Question: I want to take the first integer from left and put into a cell and the first integer from right and put into a cell.
I formattet it as text! Since it would take it as a date.
Example: b4(2 - 1) + c4(3 - 1) + d4(0 - 2). Then e4 would be 5 and f4 would be 4.
Can any give some hints, since i formattet it as text?
To sum the numbers on left side and right side in 2 deffirent cells.
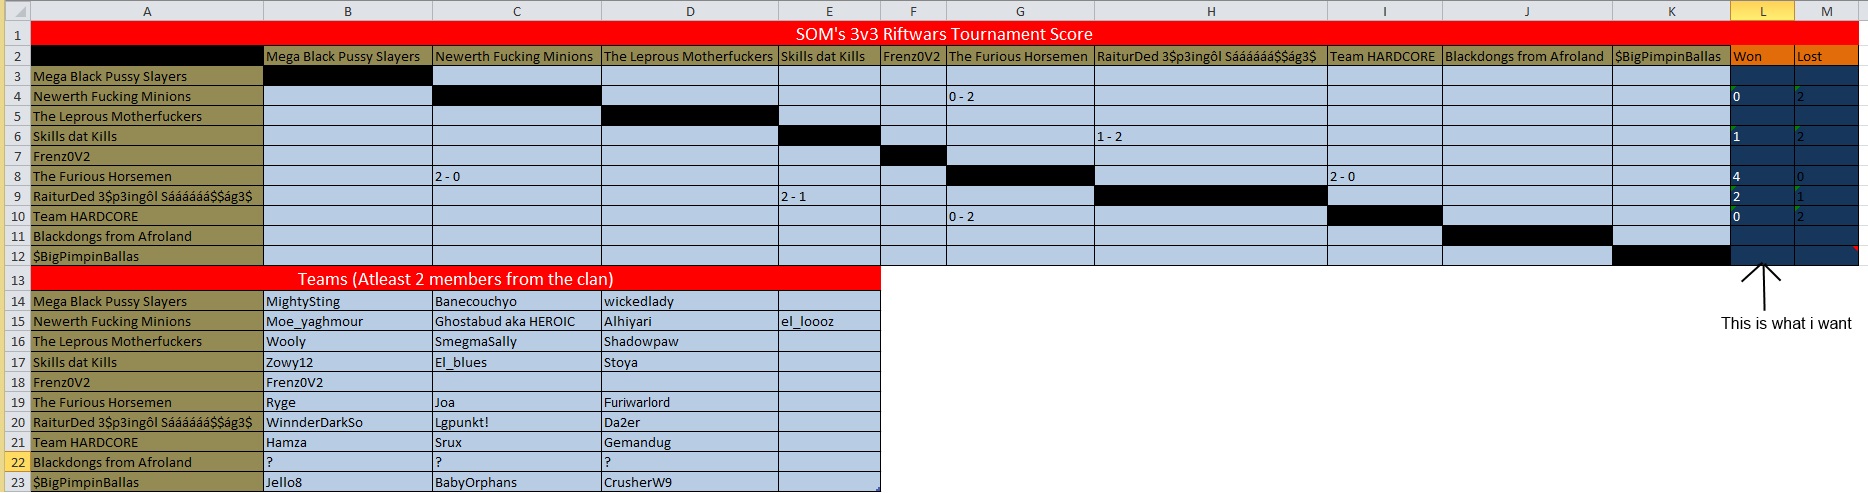
Answer: I am at work and images are blocked in my browser so I can only take a stab at what you want. This does not need Excel VBA at all. Use the following formulas:
In E4: '=SUM(VALUE(LEFT(B4,1)),VALUE(LEFT(C4,1)),VALUE(LEFT(D4,1)))'
In F4: '=SUM(VALUE(RIGHT(B4,1)),VALUE(RIGHT(C4,1)),VALUE(RIGHT(D4,1)))'
Fill down if multiple rows.
Let us know if this helps. :)
EDIT: Just to give you a sample (which I won't see even if I posted it myself):